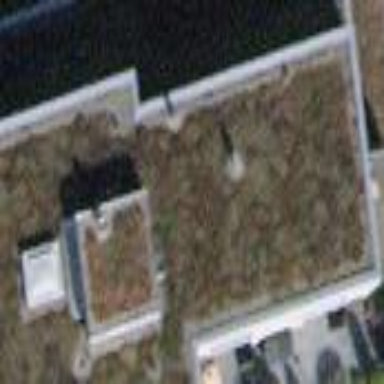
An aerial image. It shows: Balcony as part of building.